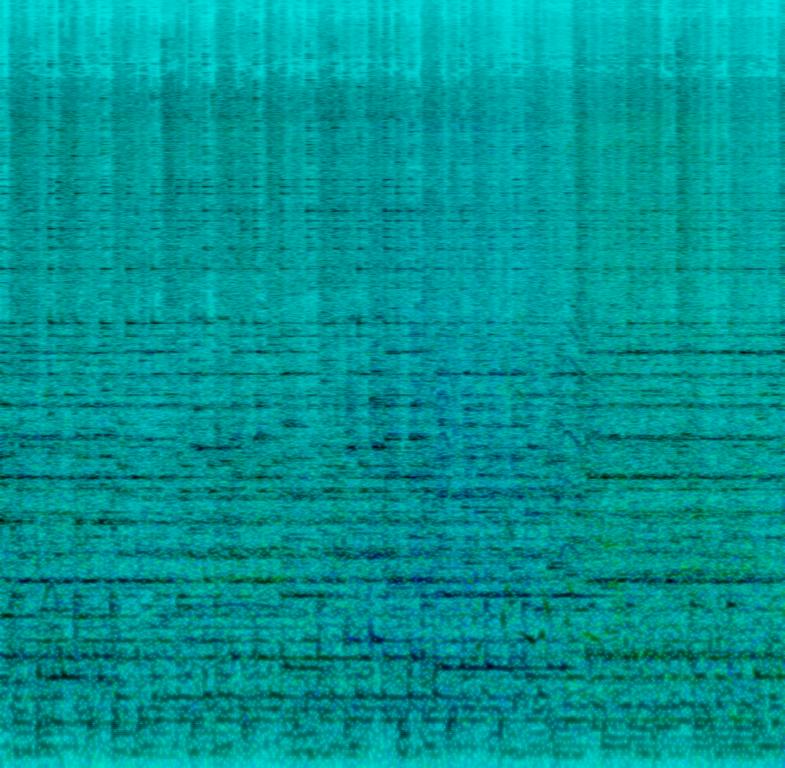
The low quality recording features a live performance of loud steel pans melody over playback instrumental that consists of shimmering hi hats, open hats and "4 on the floor" kick pattern. There are some crowd talking noises in the background. It sounds exotic and energetic.